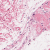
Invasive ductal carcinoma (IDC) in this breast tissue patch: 0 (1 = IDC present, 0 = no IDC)